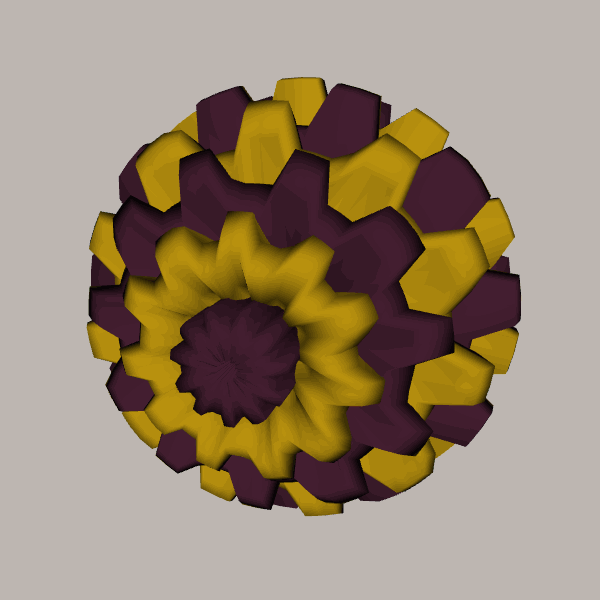
Background: light